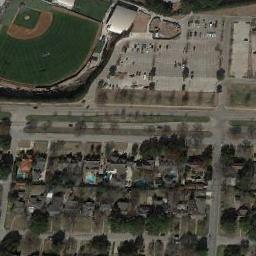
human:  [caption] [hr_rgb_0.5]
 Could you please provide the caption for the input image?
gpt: A baseball diamond is next to many buildings by the road .

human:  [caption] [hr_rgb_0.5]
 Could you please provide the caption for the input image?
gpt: There is a baseball diamond in the grass surrounded by the houses and the parking lo .

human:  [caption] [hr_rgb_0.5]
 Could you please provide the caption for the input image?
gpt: In the picture there is a baseball field and a parking lot .

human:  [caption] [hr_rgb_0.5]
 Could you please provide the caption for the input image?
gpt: A baseball diamond next to a parking lot and the medium residential area beside .

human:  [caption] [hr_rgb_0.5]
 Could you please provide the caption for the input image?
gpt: Many cars are in the parking lot next to the baseball diamond .